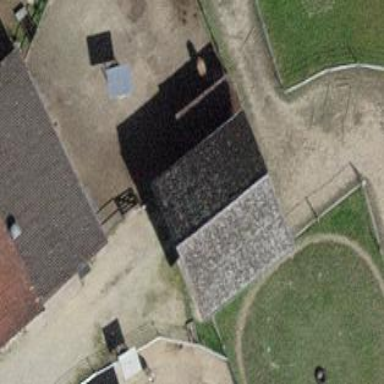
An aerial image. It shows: Building with tiled roof.